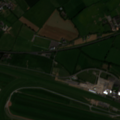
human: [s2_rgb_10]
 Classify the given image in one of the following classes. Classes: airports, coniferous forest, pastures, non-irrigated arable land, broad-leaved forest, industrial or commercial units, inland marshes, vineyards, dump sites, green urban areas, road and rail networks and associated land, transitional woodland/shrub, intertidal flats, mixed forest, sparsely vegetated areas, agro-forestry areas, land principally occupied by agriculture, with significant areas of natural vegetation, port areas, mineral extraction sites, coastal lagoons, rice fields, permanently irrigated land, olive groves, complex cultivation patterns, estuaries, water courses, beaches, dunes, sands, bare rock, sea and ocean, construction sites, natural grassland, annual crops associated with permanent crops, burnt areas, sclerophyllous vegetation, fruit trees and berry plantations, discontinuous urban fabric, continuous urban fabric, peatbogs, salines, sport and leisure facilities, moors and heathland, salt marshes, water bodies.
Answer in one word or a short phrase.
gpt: sport and leisure facilities, pastures